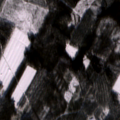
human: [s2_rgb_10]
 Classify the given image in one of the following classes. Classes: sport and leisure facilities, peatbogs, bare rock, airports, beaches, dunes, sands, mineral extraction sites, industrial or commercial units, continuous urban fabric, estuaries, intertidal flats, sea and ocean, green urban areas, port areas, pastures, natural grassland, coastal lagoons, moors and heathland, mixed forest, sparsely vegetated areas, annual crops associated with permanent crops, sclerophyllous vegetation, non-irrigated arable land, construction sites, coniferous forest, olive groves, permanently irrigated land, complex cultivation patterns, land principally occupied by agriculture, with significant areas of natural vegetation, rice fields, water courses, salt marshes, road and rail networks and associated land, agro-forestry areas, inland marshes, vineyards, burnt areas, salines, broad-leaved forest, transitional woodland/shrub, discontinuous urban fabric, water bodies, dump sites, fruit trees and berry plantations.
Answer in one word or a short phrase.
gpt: coniferous forest, mixed forest, transitional woodland/shrub